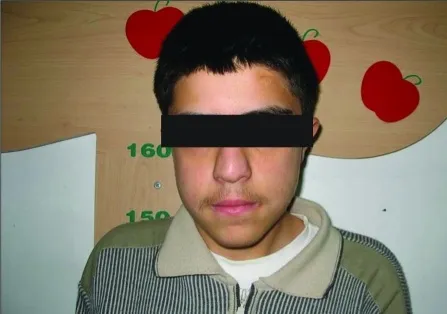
Similar phenotype - prominent nose with a bulbous tip, small mouth and eyes, ocular hypertelorism, and long face.
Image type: medical_photograph (oral_photograph)